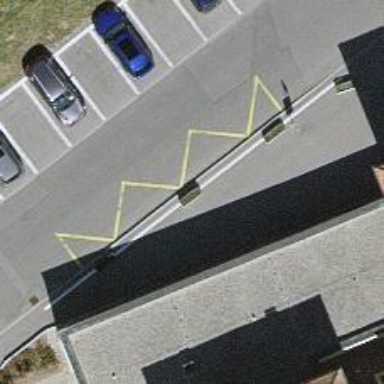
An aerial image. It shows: Bus stop with platform for public transport.